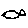
Label: fish